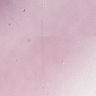
Metastatic tissue present: no